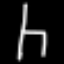
Label: chair